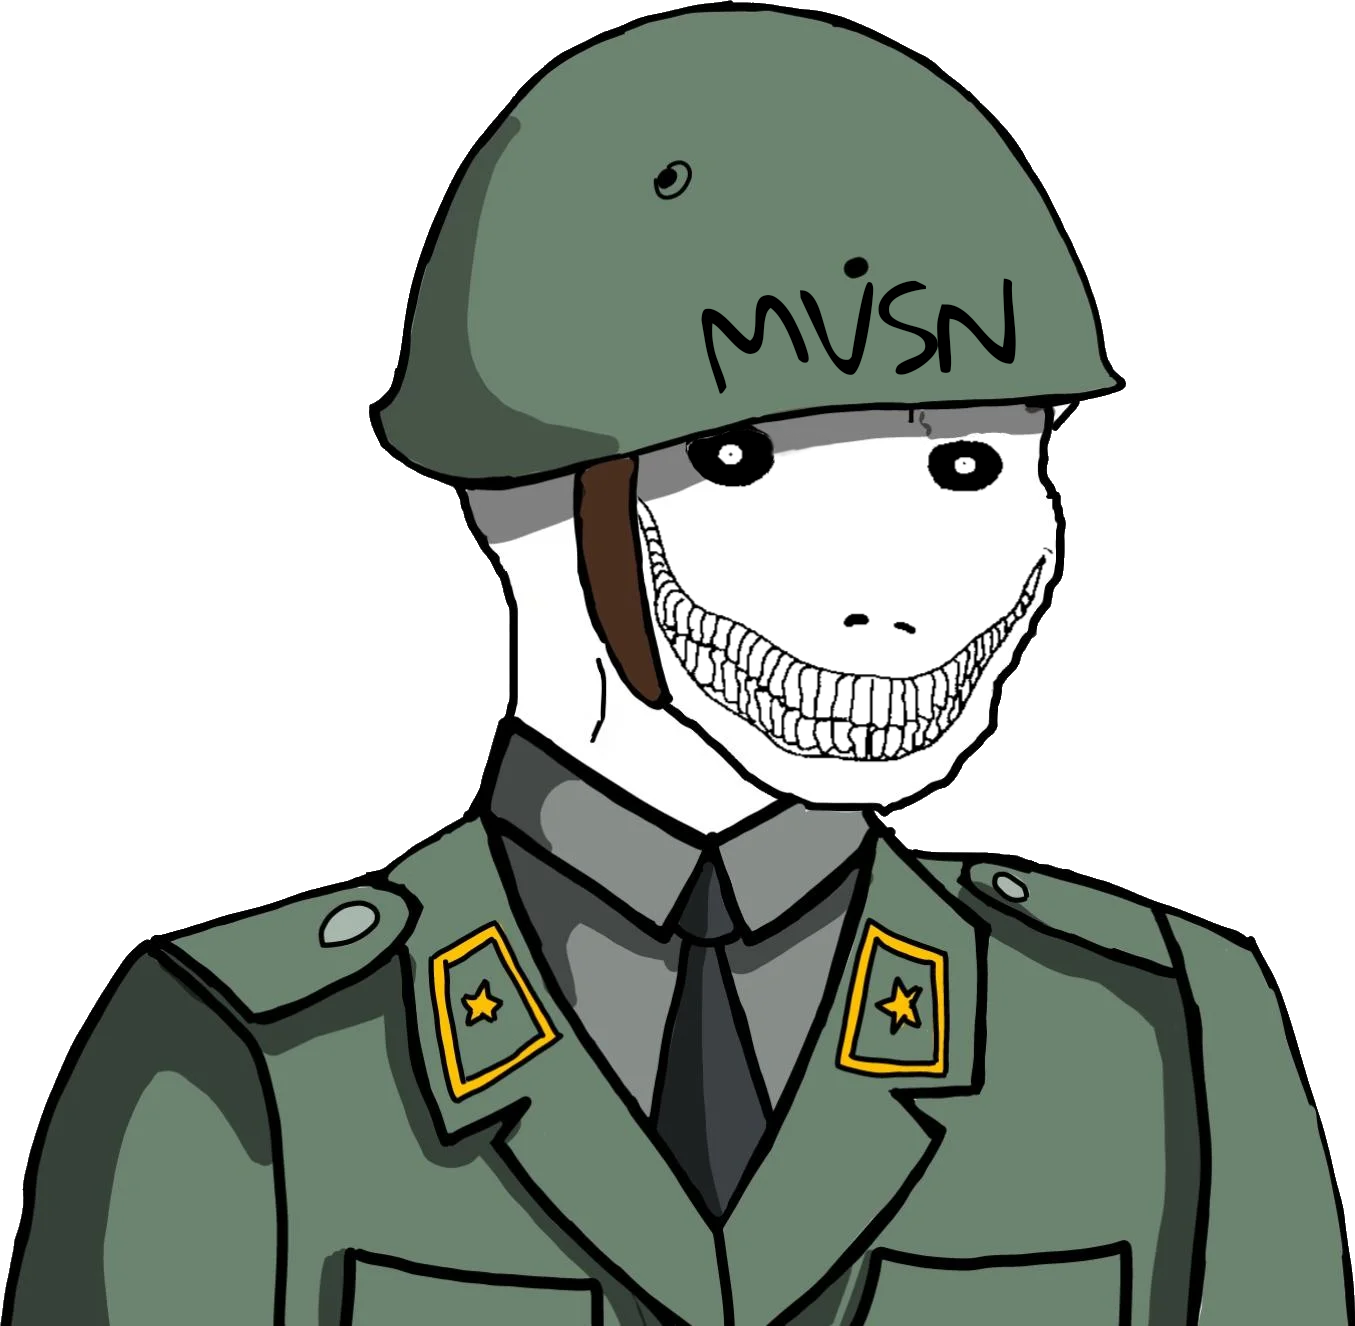
Label: 5_Oomer